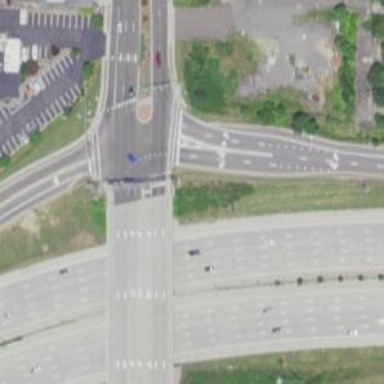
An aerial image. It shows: Asphalt road that is part of tertiary network and is located within junction.